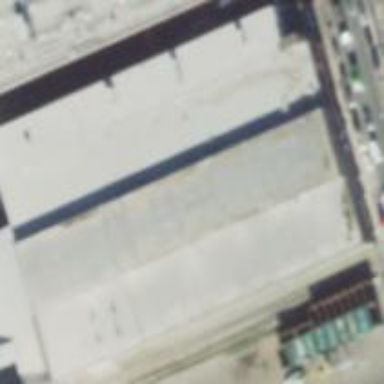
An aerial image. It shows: Recycling center located within building.